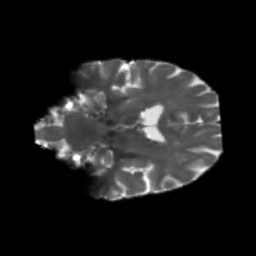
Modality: T2w
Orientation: coronal
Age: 63
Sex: female
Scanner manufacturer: siemens
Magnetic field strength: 3 T
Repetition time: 5.25 s
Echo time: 0.08 s